Question: In the output layer of a neural network, it is typical to use the softmax function to approximate a probability distribution:

This is expensive to compute because of the exponents. Why not simply perform a Z transform so that all outputs are positive, and then normalise just by dividing all outputs by the sum of all outputs?
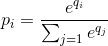
Answer: There is one nice attribute of Softmax as compared with standard normalisation.
It react to low stimulation (think blurry image) of your neural net with rather uniform distribution and to high stimulation (ie. large numbers, think crisp image) with probabilities close to 0 and 1.
While standard normalisation does not care as long as the proportion are the same.
Have a look what happens when soft max has 10 times larger input, ie your neural net got a crisp image and a lot of neurones got activated
'''
>>> softmax([1,2]) # blurry image of a ferret
[0.26894142, 0.73105858]) # it is a cat perhaps !?
>>> softmax([10,20]) # crisp image of a cat
[0.0000453978687, 0.999954602]) # it is definitely a CAT !
'''
And then compare it with standard normalisation
'''
>>> std_norm([1,2]) # blurry image of a ferret
[0.3333333333333333, 0.6666666666666666] # it is a cat perhaps !?
>>> std_norm([10,20]) # crisp image of a cat
[0.3333333333333333, 0.6666666666666666] # it is a cat perhaps !?
'''